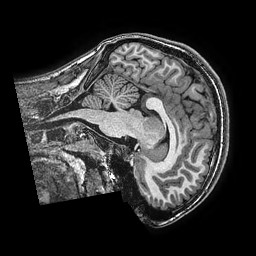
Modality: T1w
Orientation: sagittal
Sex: male
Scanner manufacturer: ge
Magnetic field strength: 3 T
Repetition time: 0.0077 s
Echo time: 0.003436 s